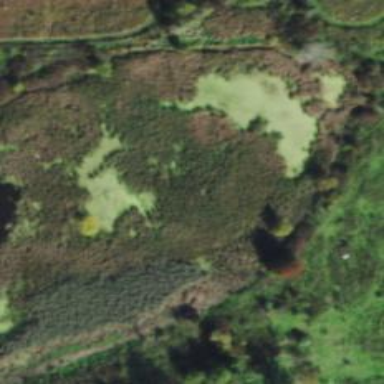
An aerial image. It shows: Wetland area.